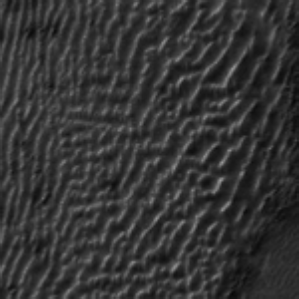
Label: frost